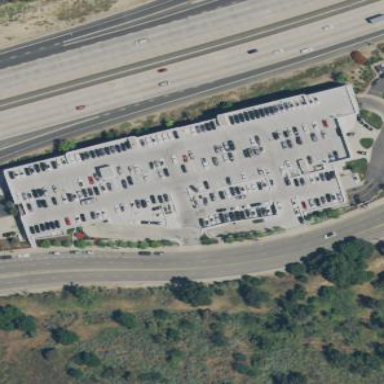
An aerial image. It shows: Car shop.